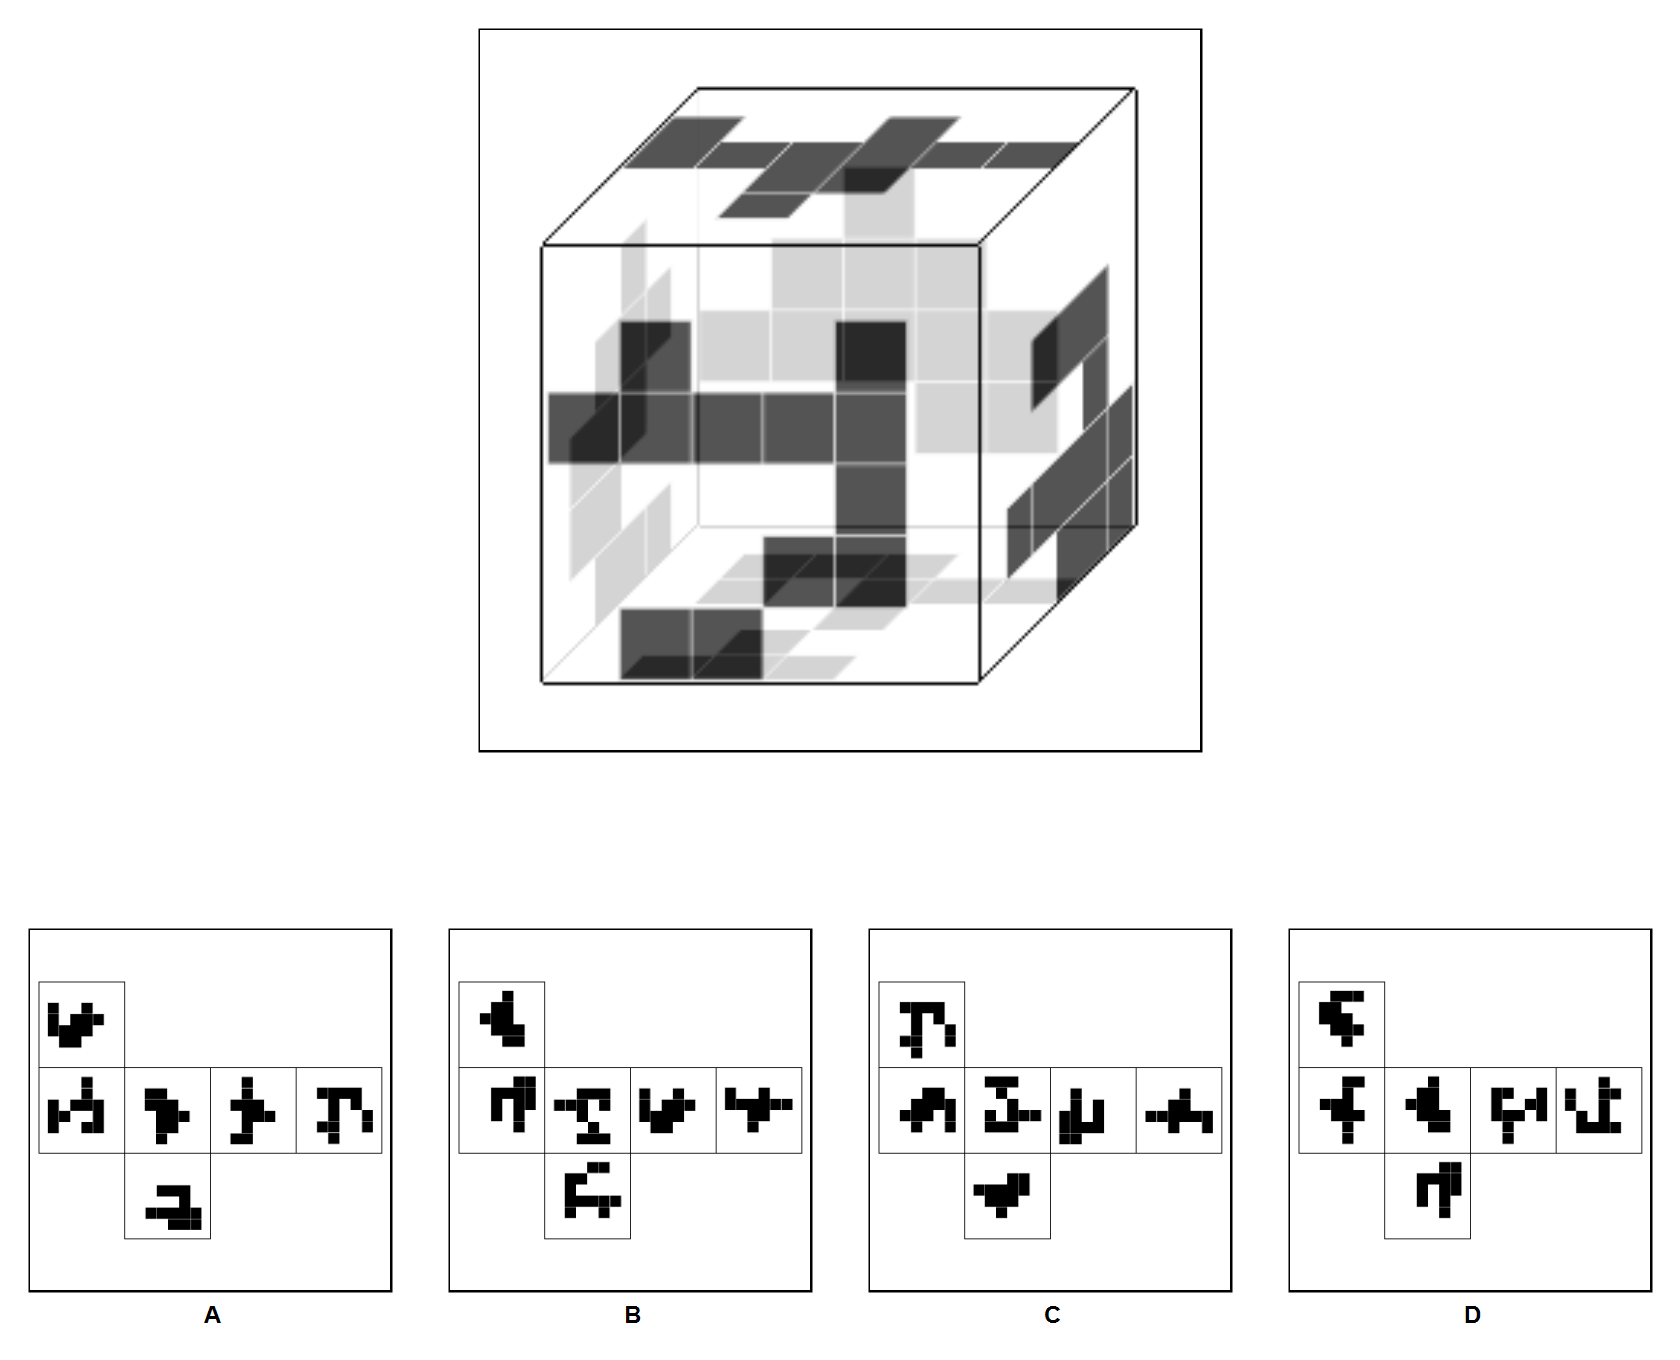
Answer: A